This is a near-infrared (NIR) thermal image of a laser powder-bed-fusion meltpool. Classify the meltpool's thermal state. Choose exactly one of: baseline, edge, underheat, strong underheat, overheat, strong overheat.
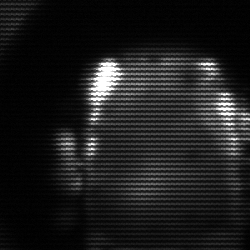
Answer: baseline